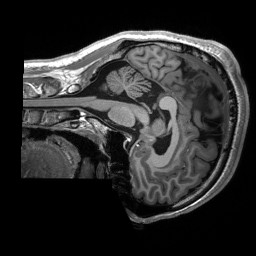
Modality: T1w
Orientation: sagittal
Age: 23
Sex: male
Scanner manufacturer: siemens
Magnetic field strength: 3 T
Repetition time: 2.53 s
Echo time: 0.00227 s